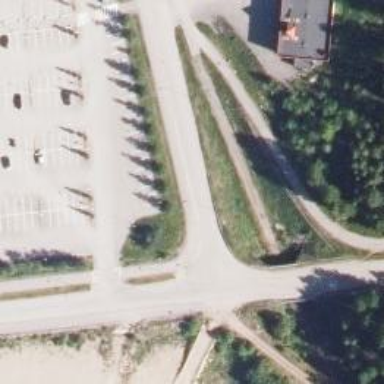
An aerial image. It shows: Cycleway.